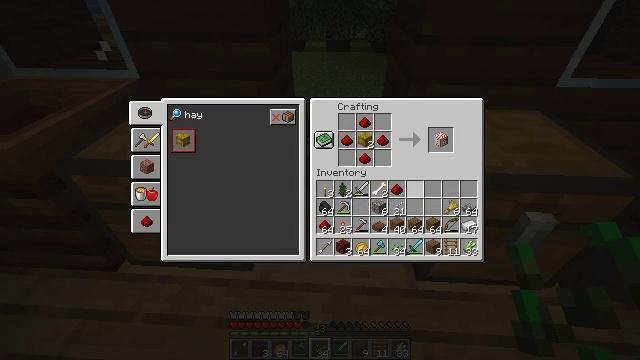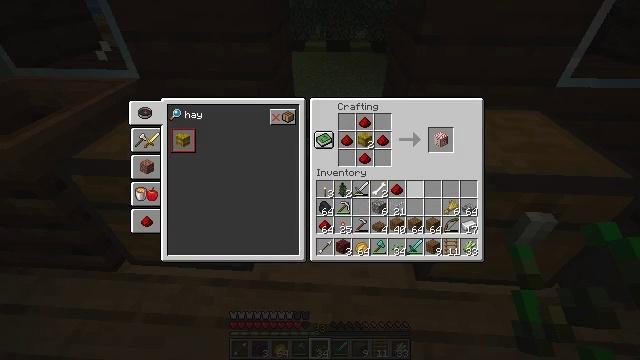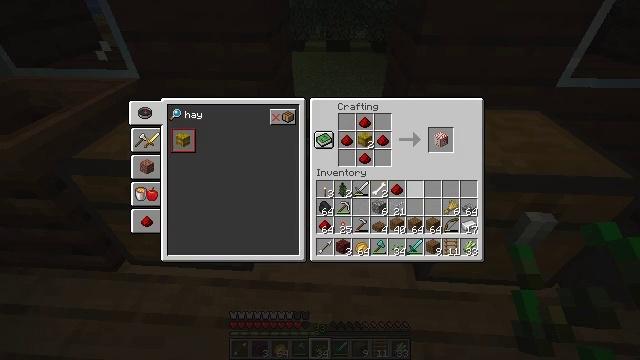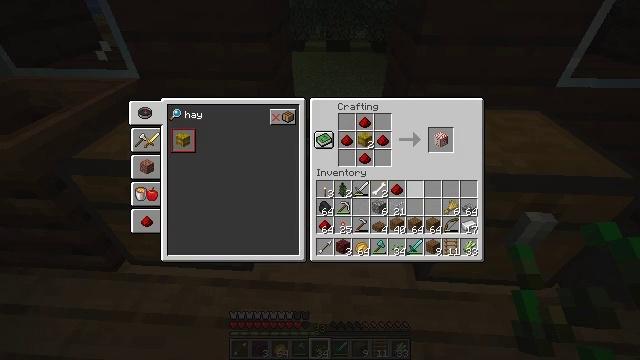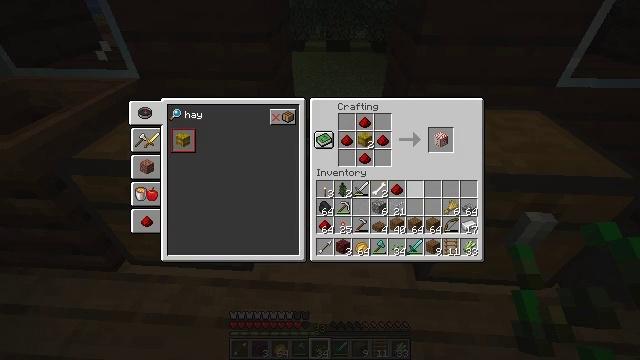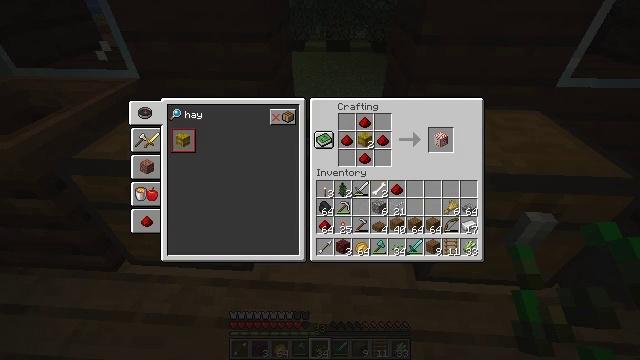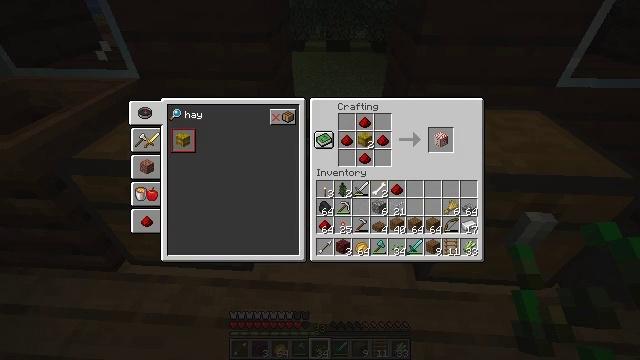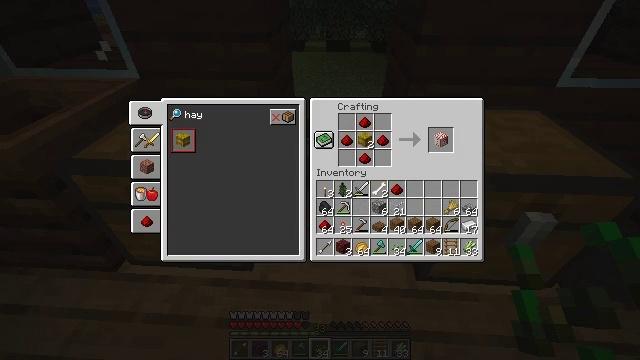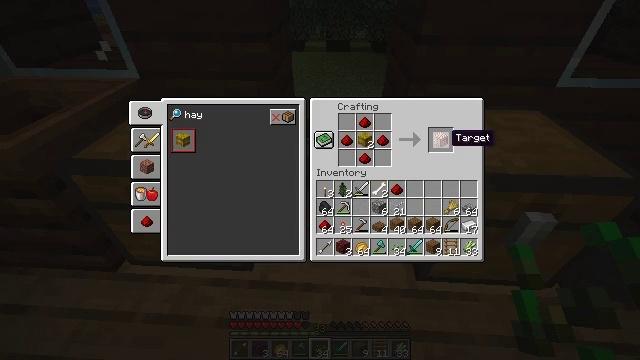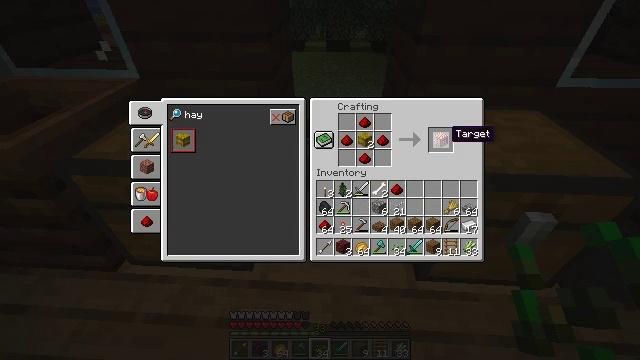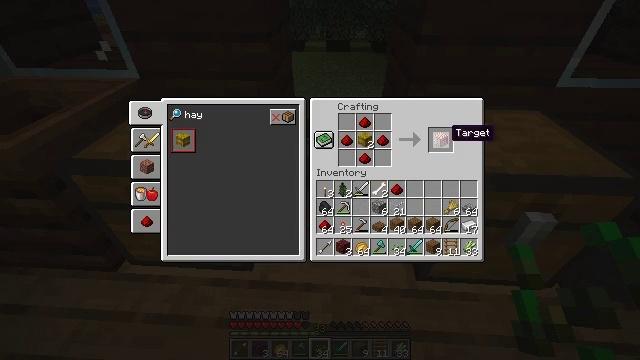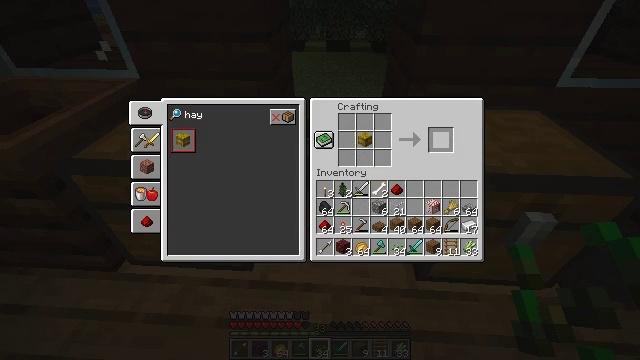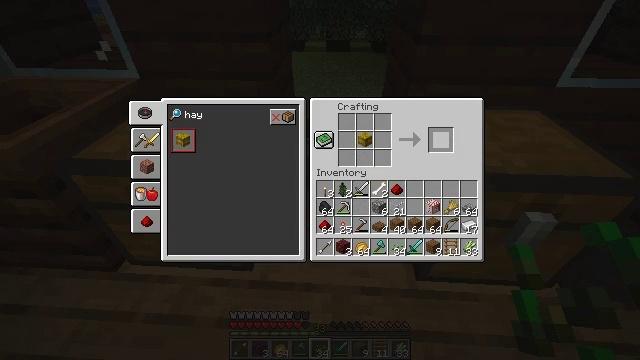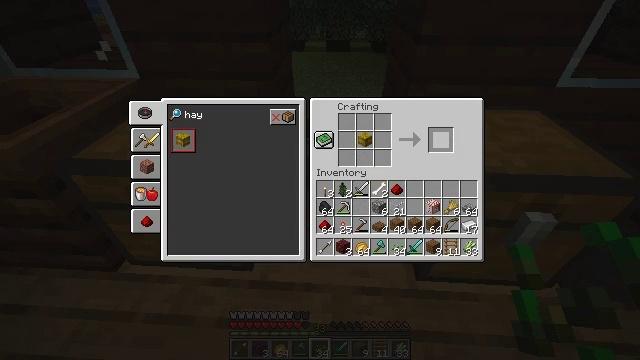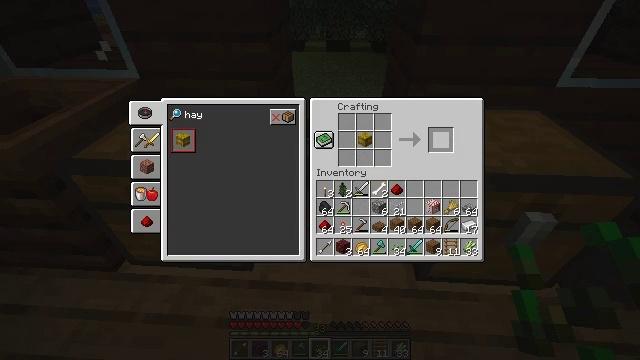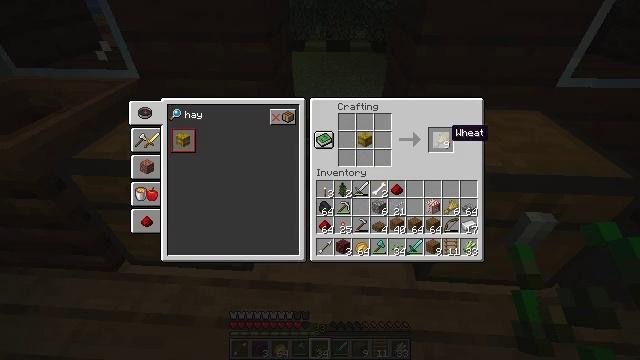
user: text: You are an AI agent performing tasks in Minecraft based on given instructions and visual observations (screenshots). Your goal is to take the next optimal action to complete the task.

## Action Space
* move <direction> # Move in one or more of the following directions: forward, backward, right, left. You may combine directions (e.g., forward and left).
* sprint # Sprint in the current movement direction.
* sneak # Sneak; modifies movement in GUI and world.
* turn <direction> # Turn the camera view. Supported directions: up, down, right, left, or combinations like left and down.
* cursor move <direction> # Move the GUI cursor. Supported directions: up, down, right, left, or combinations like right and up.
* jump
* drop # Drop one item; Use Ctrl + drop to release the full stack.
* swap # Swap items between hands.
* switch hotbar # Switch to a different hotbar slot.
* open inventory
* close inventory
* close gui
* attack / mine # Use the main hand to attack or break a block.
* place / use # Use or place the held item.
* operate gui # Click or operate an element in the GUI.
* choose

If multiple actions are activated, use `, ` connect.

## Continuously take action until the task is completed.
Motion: motion action
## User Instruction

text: Craft the target with necessary materials.
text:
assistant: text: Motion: no_op
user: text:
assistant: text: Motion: no_op
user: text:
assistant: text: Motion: no_op
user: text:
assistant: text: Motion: no_op
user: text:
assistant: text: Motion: sneak, cursor move right and up
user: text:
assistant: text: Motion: sneak, cursor move right and up
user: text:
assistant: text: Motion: sneak, cursor move up
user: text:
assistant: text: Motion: sneak
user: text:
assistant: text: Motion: sneak
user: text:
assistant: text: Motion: sneak
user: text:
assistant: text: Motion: sneak, operate gui
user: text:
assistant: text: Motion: sneak, operate gui
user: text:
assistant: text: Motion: sneak, operate gui
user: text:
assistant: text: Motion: sneak
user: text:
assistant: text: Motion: sneak
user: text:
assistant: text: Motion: sneak
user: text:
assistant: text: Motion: sneak
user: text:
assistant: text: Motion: sneak
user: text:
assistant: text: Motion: sneak, cursor move down
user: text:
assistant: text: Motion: sneak, cursor move left and down
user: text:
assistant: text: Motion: cursor move down
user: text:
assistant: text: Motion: cursor move left and down
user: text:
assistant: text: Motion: cursor move left and down
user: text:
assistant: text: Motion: cursor move left and down
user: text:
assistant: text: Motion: cursor move left and down
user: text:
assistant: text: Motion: no_op
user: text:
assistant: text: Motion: no_op
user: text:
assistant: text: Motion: no_op
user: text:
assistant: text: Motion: cursor move left
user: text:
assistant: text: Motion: cursor move left